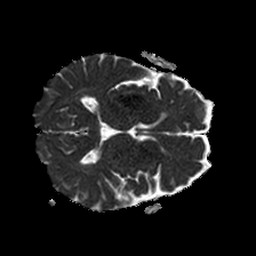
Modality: ADC
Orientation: axial
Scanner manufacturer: philips
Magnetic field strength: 1.5 T
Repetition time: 3.403 s
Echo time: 0.06922 s